Question: Here is my Firebase Realtime Database schema. I want to get passwords and usernames from all employees.

Is there a way to get a specific value of a child in the Realtime Database?
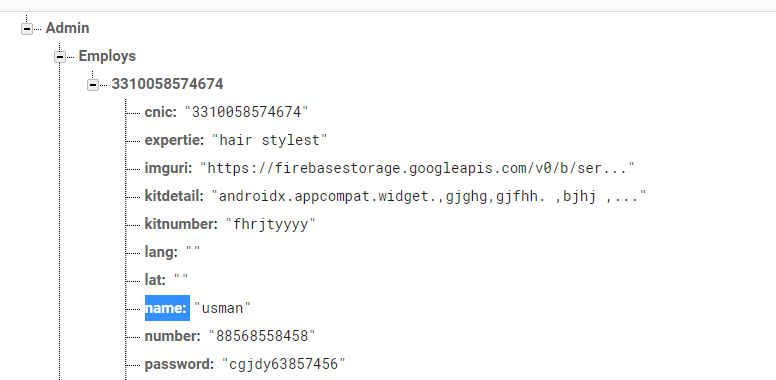
Answer: To actually get the user names and passwords from all employees, you have to create a reference that points to the "Employs" node, perform a 'get()' call and attach a listener. So please use the following lines of code:
'''
DatabaseReference db = FirebaseDatabase.getInstance().getReference();
DatabaseReference employsRef = db.child("Admin").child("Employs");
employsRef.get().addOnCompleteListener(new OnCompleteListener<DataSnapshot>() {
@Override
public void onComplete(@NonNull Task<DataSnapshot> task) {
if (task.isSuccessful()) {
for (DataSnapshot ds : task.getResult().getChildren()) {
String name = ds.child("name").getValue(String.class);
String password = ds.child("name").getValue(String.class);
Log.d("TAG", name + "/" + password);
}
} else {
Log.d("TAG", task.getException().getMessage()); //Don't ignore potential errors!
}
}
});
'''
The result in the logcat will be:
'''
usman/<PHONE>
'''